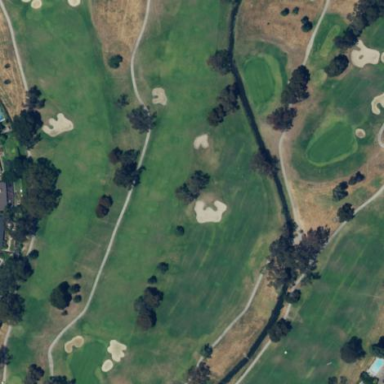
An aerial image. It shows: Grassy area designated as golf fairway.